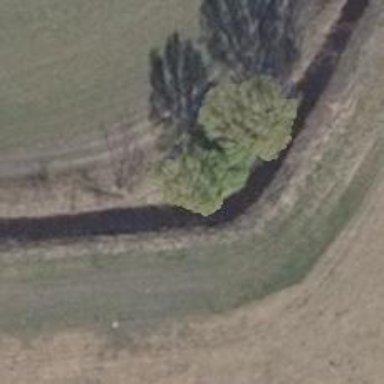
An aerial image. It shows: Row of deciduous broadleaved trees.